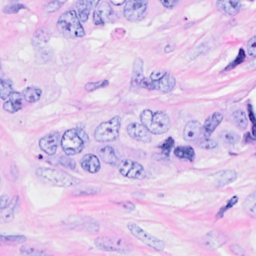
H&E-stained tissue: Breast